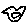
Label: bird